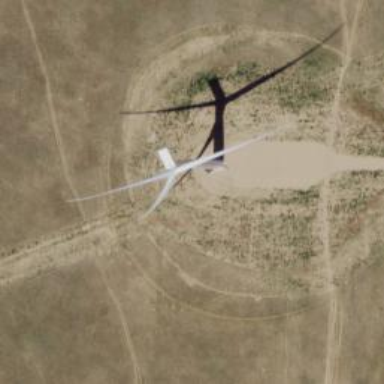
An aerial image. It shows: Wind generator using horizontal axis wind turbines.